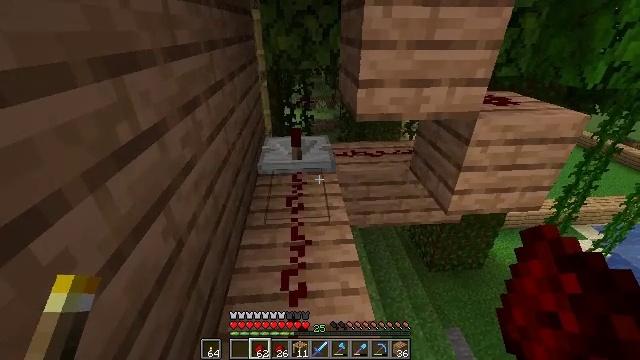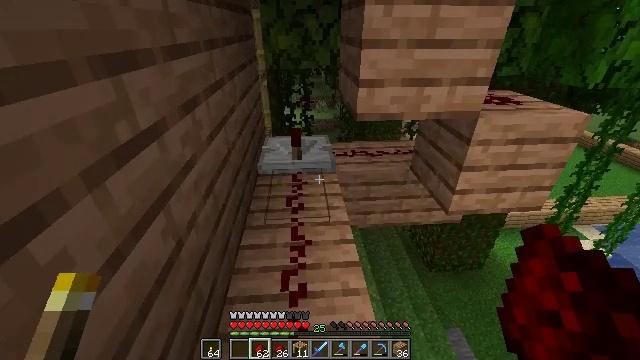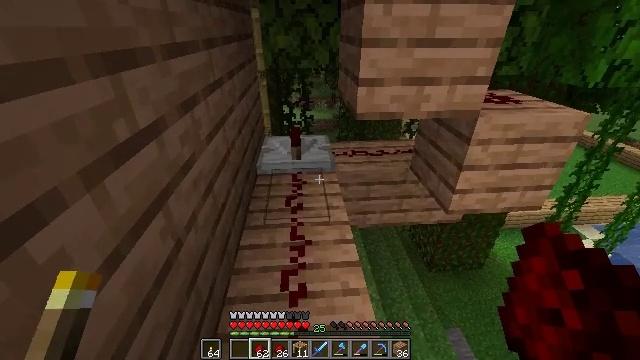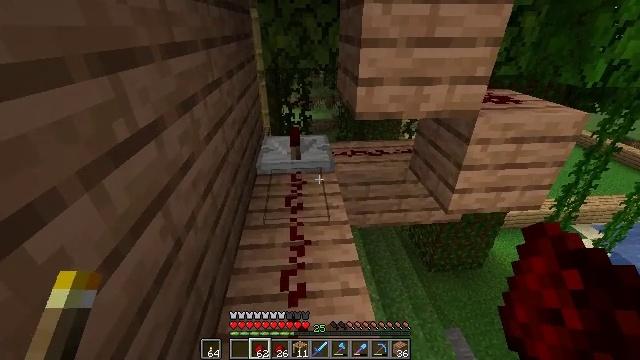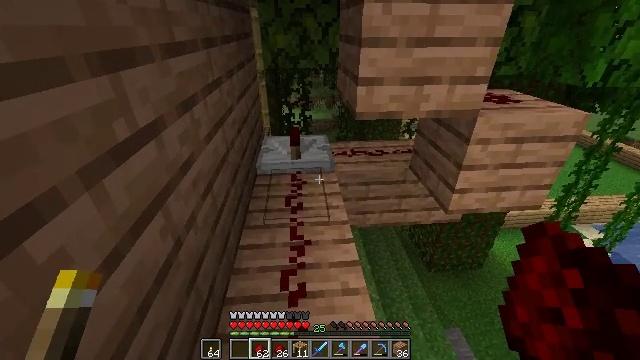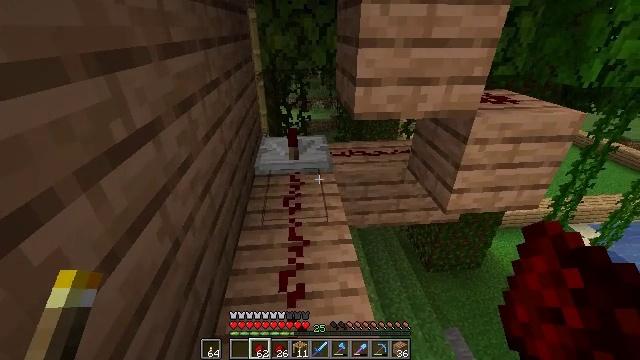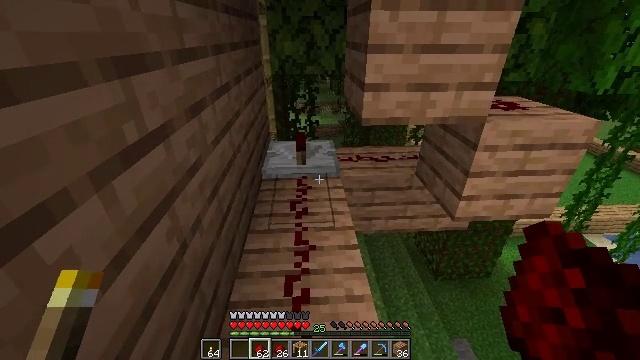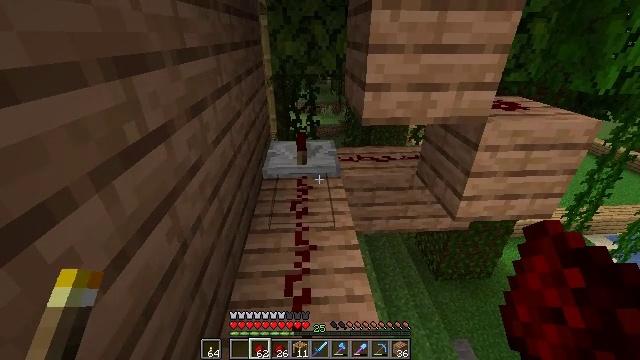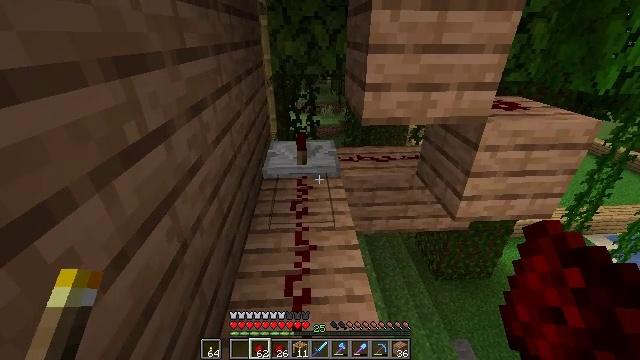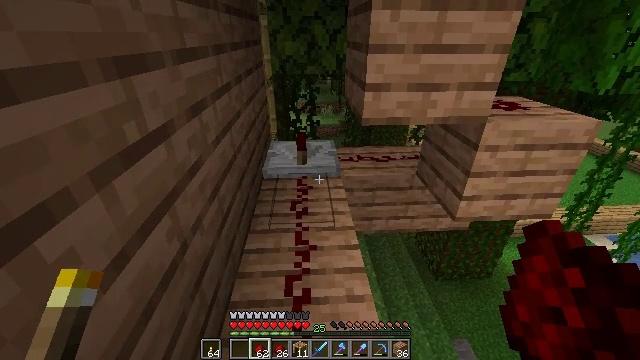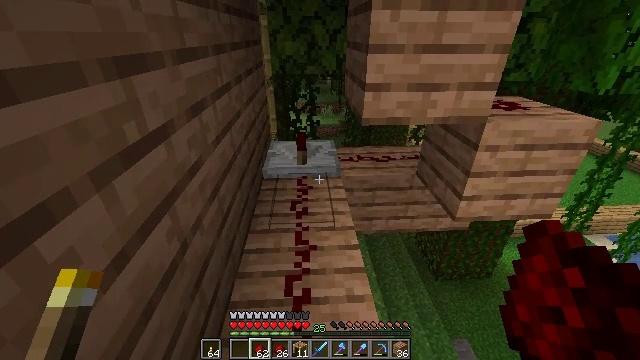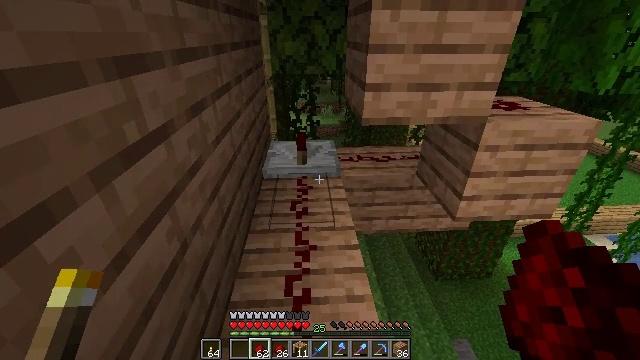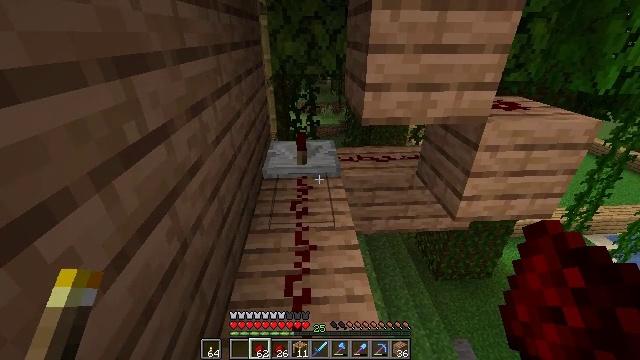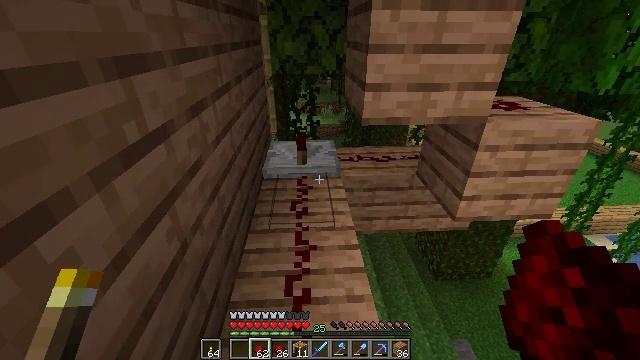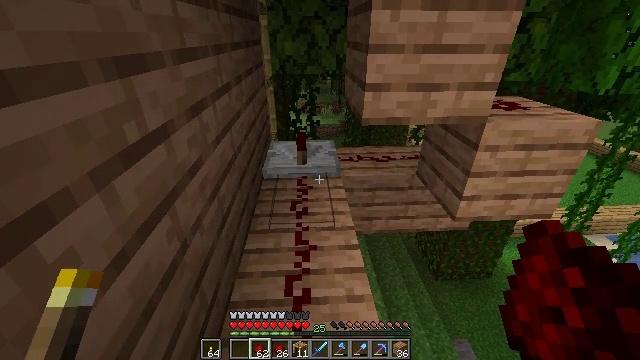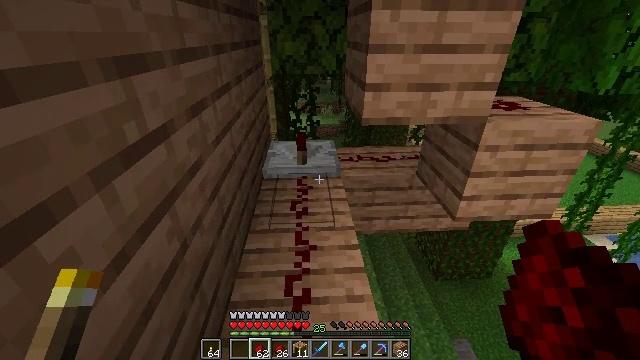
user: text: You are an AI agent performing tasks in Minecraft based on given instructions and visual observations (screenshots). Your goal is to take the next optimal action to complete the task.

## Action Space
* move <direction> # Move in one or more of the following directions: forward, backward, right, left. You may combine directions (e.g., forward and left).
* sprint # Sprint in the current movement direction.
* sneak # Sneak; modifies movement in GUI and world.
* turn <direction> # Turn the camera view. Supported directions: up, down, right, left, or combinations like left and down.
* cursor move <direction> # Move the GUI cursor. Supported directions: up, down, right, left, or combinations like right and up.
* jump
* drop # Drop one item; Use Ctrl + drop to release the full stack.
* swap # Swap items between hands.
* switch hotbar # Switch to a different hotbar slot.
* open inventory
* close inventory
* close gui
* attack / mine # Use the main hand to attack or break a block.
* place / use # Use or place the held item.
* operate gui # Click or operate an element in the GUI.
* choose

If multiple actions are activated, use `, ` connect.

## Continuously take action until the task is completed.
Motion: motion action
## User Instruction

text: Mine the repeater.
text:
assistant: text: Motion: no_op
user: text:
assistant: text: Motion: no_op
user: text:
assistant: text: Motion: no_op
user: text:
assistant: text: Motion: no_op
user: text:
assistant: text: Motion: no_op
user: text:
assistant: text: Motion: turn left and up
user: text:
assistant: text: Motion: no_op
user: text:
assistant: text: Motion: no_op
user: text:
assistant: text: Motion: no_op
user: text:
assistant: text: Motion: no_op
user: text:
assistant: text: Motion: no_op
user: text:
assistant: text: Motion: no_op
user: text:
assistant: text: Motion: no_op
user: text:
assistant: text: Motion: no_op
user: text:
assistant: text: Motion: no_op
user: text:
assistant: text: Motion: no_op
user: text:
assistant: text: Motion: no_op
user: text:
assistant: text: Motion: no_op
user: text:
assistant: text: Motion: no_op
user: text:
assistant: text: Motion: no_op
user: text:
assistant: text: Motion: no_op
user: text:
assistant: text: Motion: no_op
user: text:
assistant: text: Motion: no_op
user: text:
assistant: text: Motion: no_op
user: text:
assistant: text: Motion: no_op
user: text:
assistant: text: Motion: no_op
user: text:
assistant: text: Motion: no_op
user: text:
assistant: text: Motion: no_op
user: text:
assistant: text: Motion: no_op
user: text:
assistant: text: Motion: no_op